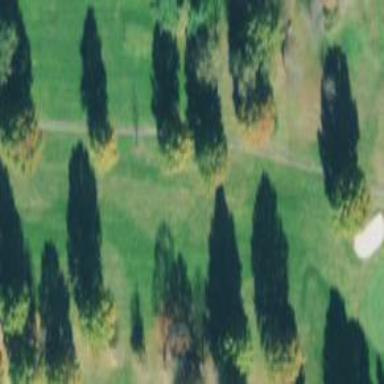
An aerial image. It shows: Golf fairway surrounded by grass.